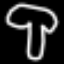
Label: mushroom